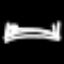
Label: bed